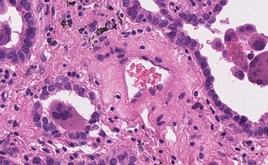
Tumor epithelial tissue: yes
Tumor-associated stroma tissue: yes
Normal tissue: no